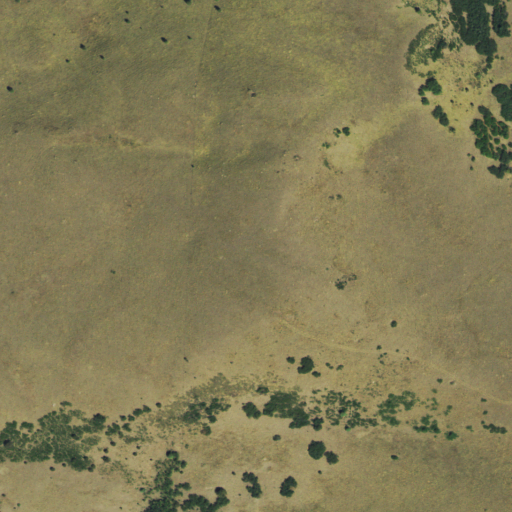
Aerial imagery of mountain in Colorado named Big Baldy containing grassland and shrub